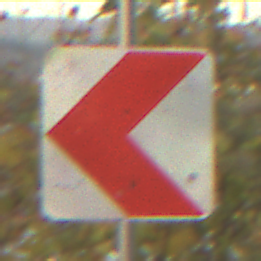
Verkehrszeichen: RichtungstafelnInKurvenKleinRechts
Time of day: SunriseSunset
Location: Outdoor (Nature)
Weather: PartlyCloudy
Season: NotSpecified
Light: Natural